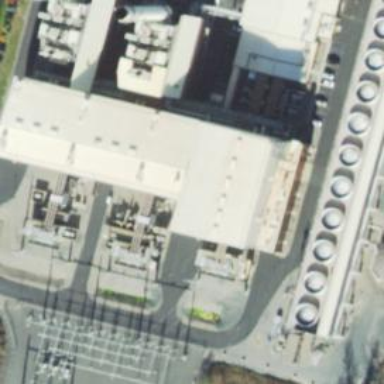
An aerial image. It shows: Gas-powered generator. It is gas turbine type generator.